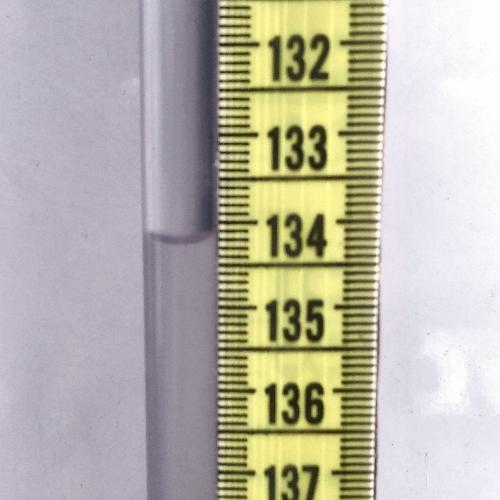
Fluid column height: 134.2 cm